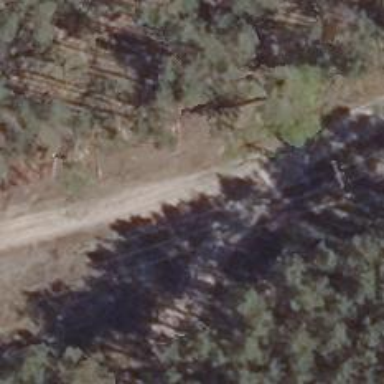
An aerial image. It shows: Track road with grade4 tracktype.